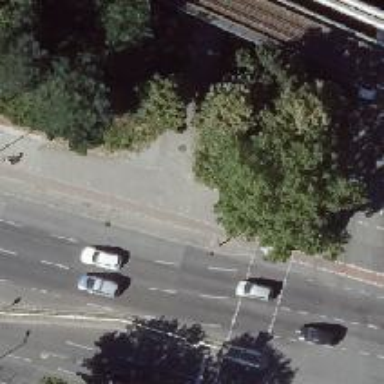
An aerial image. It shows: Sidewalk along the footway.